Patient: sex M, age 32
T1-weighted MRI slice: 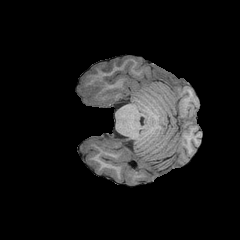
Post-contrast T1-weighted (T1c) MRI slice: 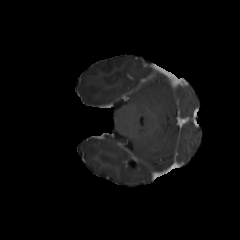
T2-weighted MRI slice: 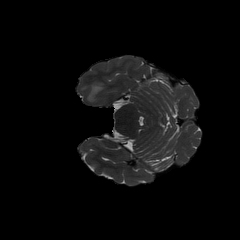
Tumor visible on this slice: yes
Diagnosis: Astrocytoma, IDH-mutant
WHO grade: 2